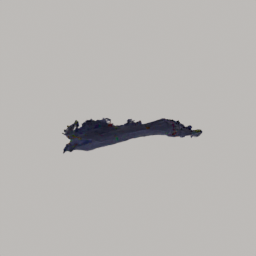
Label: nature